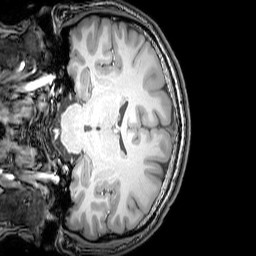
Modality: T1w
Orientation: coronal
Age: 24
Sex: male
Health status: healthy
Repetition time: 0.081 s
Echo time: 0.037 s